Question: I'm trying to make Django's RadioSelect widget render horizontally. I found the following SO post, that I thought had solved the problem: <URL>, it basically states to use a custom Renderer, as follows:
'''
class HorizontalRadioRenderer(forms.RadioSelect.renderer):
def render(self):
return mark_safe(u'
'.join([u'%s
' % w for w in self]))
class MyForm(ModelForm):
select=forms.ChoiceField(choices=CHOICES, widget=forms.RadioSelect(renderer=HorizontalRadioRenderer
'''
But when I implement this, I still get the radio selection buttons rendering vertically. Here's a screenshot.
This is a seriois problem for my form. Any idea why it isn't working correctly? If it matters, the form is being rendered in a table.
Thanks
UPDATE:
Ok, I've tried something else. The renderer is now:
'''
def render(self):
internal=''.join(['<span id="radio">%s</span>' % w for w in self])
return mark_safe(u'%s' %internal)
'''
and I've added the CSS to my stylesheet:
'''
#radio{
width: 100px;
float: left;
}
'''
This renders the RadioBoxes inline, and great. But now there's an even bigger problem. As seen in my screenshot above, I have 2 choices, Yes and N/A. Right now, if I click on either yes or N/A, N/A gets selected. I thought this might be because they were both in spans with the same id, but if I change it to 'class="radio"' the same thing happens. If I remove 'float: left' from the CSS, then it works normally (but, of course, isn't displayed horizontally). Any idea what's causing this?
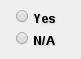
Answer: Whoa: okay.
Still not sure why having them with the same id or class caused them to behave as the same radio box, but I've come up with a solution.
The renderer now reads as follows:
'''
def render(self):
internal = ''.join(['<li>%s</li>' % w for w in self])
return mark_safe(u'<div id="radio"><ul>%s</ul></div>' %internal)
'''
This makes the radio boxes in an un-ordered list, surrounded by a div with an id of radio.
I then have the css:
'''
#radio ul li label{
display:inline;
}
'''
This puts them in a line. Nice and easy. Don't know why the other approach didn't work, when it sounded like it did for another SO user.